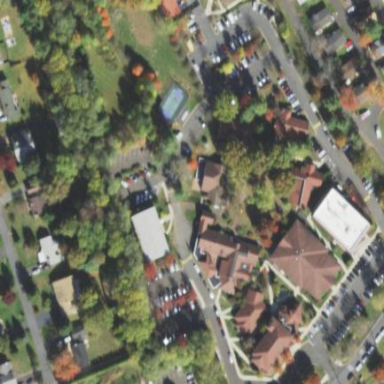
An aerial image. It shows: Hospital providing healthcare services.